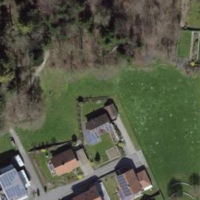
EUNIS habitat code: 24
Species observed at this site:
Geum rivale